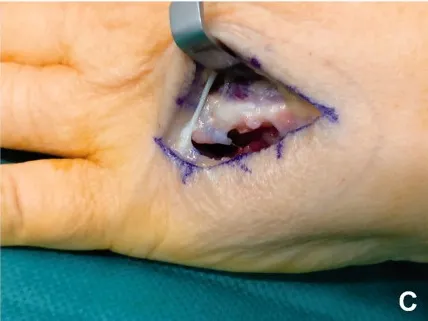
Surgical procedure and aspect of the tumor mass. (C) The mass was pulled dorsally and dissected.
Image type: medical_photograph (other_medical_photograph)